Question: I will draw a curve similar to the red curve in the illustration below (can be a bezier or whatever is most convenient for my purposes I think). I would like to find points on the curve (blue dots in the illo). The points would most likely be divisions of equal parts of the length of the curve.
Can I find these points? I am not seeing a solution in the docs as of yet.

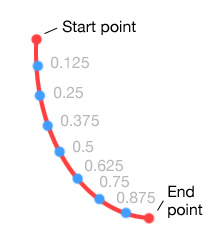
Answer: This <URL> covers segmentation of a Bezier curve using the de Casteljau algorithm. You already have your parameterized values along the curve for segmentation.
(If you follow the <URL>.